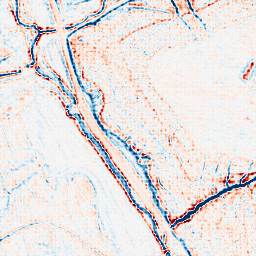
Category: edge_preserving
Decomposition family: bilateral
Decomposition parameters: d: 9
sigma_color: 25
sigma_space: 150
Upsampling method: sinc_hamming
Upsampling parameters: scale: 8
kernel_size: 8
Upsampling scale: 8